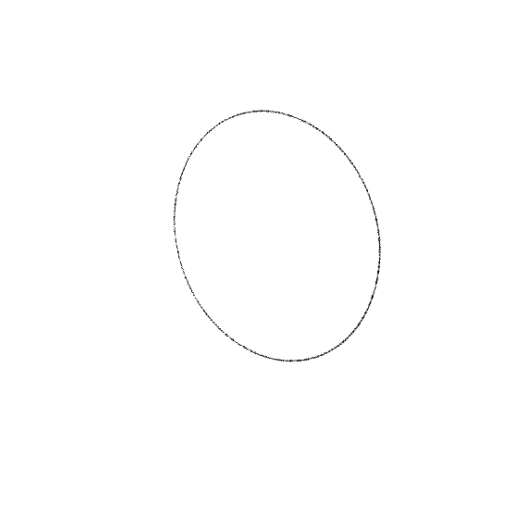
Crossing number: 0